Interaction volume radius: 10 \u00c5
Interaction volume height: 30 \u00c5
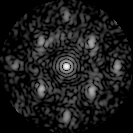
Disorder parameter: 0.5262